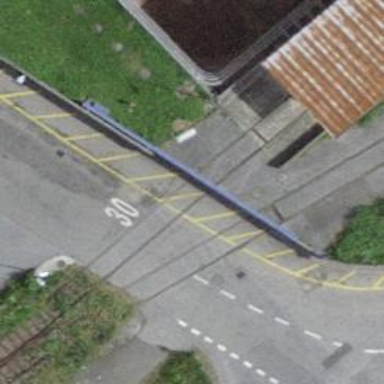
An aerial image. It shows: Railway level crossing.